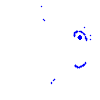
Particle: pion